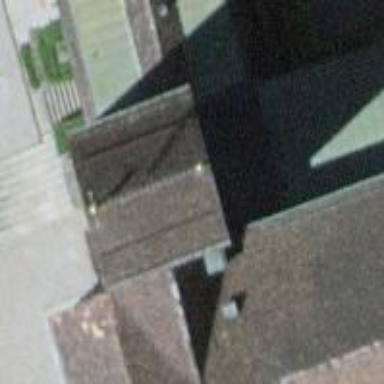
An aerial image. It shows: Bell tower that is man-made.